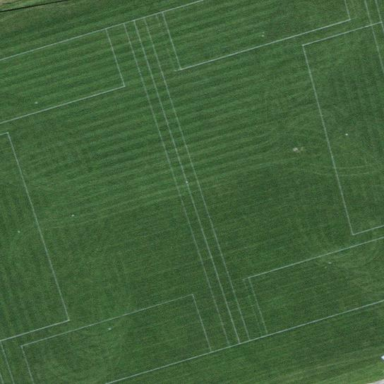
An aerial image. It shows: Soccer pitch for outdoor sports and leisure activities.